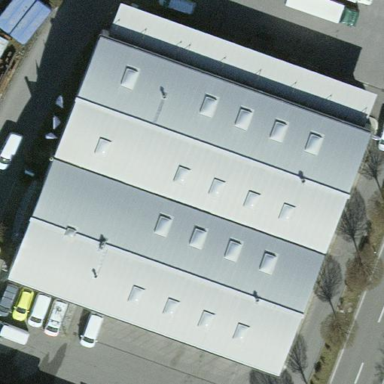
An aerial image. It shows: Commercial building.